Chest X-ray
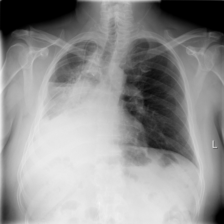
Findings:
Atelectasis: negative
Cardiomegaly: negative
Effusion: positive
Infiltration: negative
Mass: negative
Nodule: negative
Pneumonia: negative
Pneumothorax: negative
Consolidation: negative
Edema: negative
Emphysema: negative
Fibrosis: negative
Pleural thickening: negative
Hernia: negative